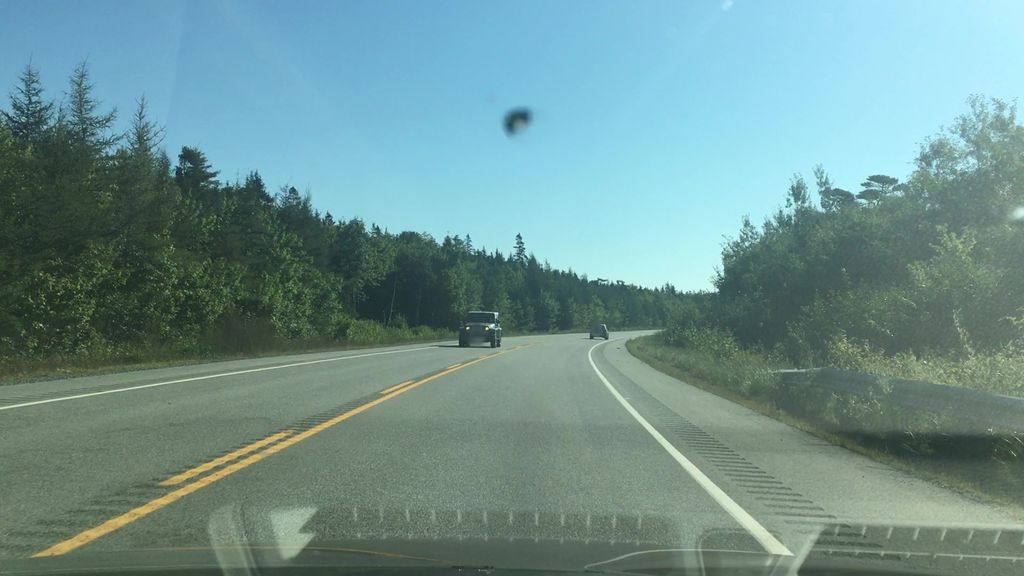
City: halifax